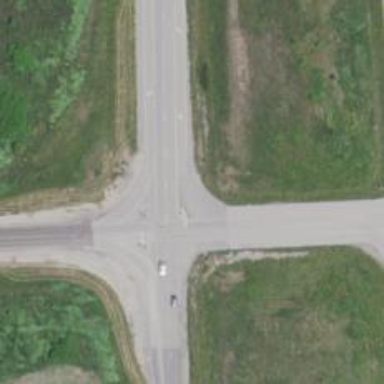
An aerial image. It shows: Trunk link highway.